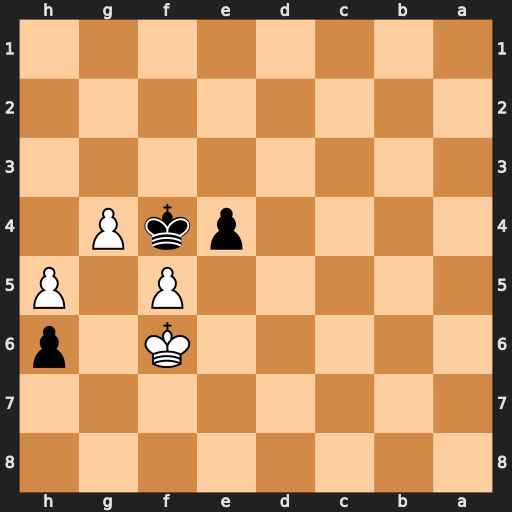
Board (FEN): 8/8/5K1p/5P1P/4pkP1/8/8/8
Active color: b
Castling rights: -
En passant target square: -
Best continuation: e3 Kg7 e2 f6 e1=Q